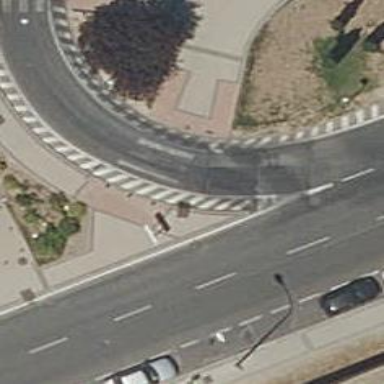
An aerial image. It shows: Footway made of paving stones.